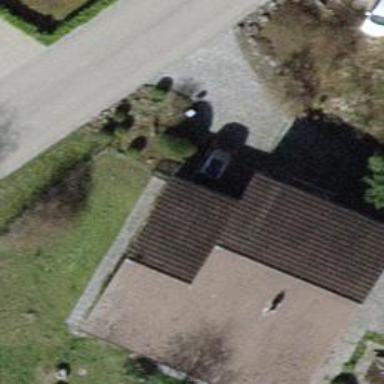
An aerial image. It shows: Detached building with gabled roof.